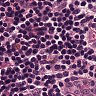
Metastatic tissue present: no